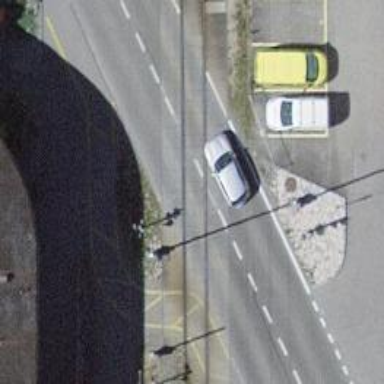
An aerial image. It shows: Cycle barrier.